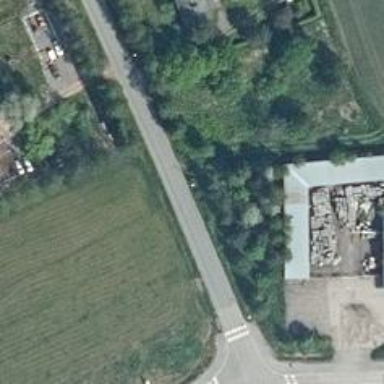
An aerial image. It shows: Tertiary road.